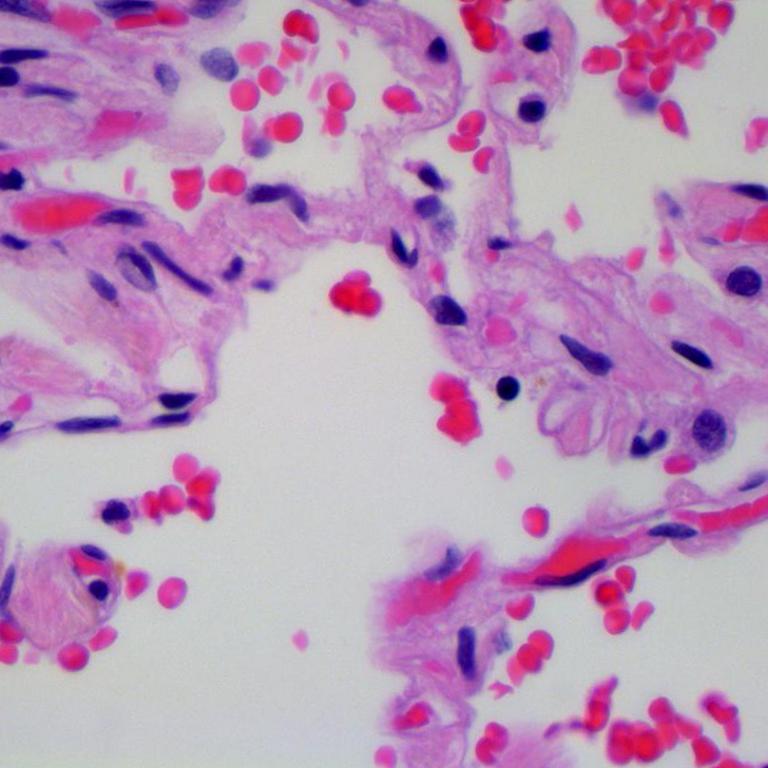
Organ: lung
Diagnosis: benign